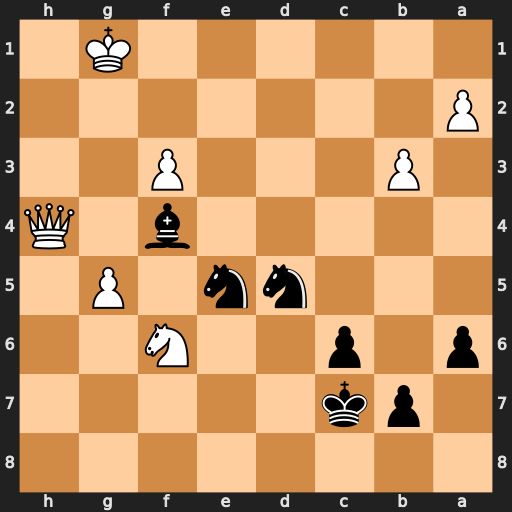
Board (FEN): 8/1pk5/p1p2N2/3nn1P1/5b1Q/1P3P2/P7/6K1
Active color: b
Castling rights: -
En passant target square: -
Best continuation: Nxf3+ Kf2 Nxh4